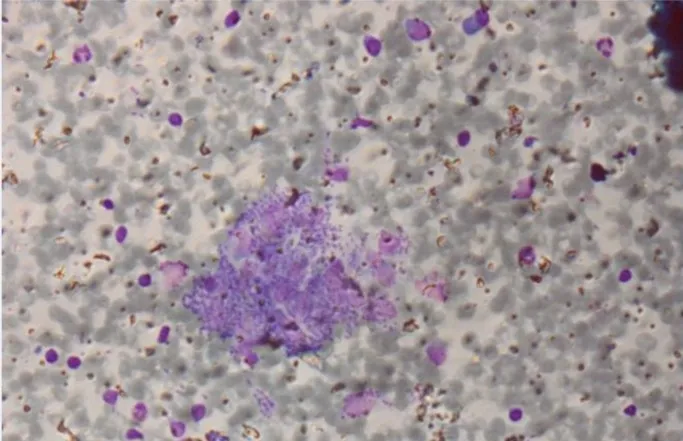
Bone marrow exam revealed macrophages with numerous Leishmania amastigotes (magnification: 400x).
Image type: pathology (pas)